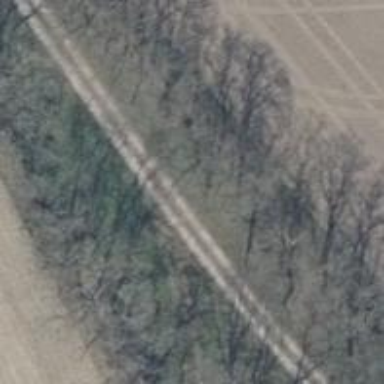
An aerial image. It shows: Sandy track with grade3 tracktype.